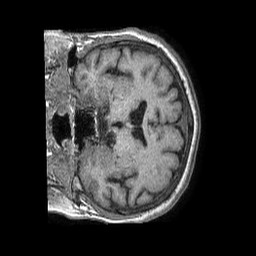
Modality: T1w
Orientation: coronal
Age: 61
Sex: female
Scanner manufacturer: philips
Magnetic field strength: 1.5 T
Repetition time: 0.007684 s
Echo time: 0.003497 s